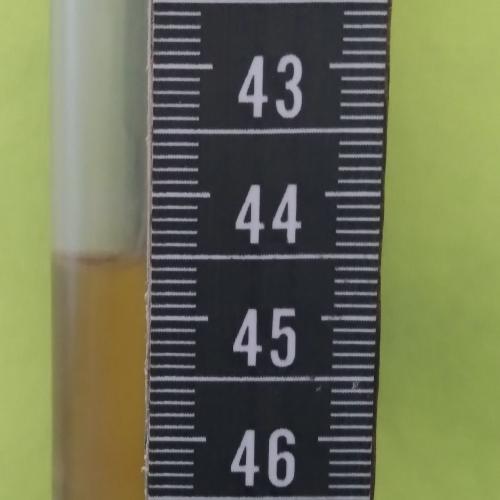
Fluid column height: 44.5 cm